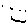
Label: smiley face